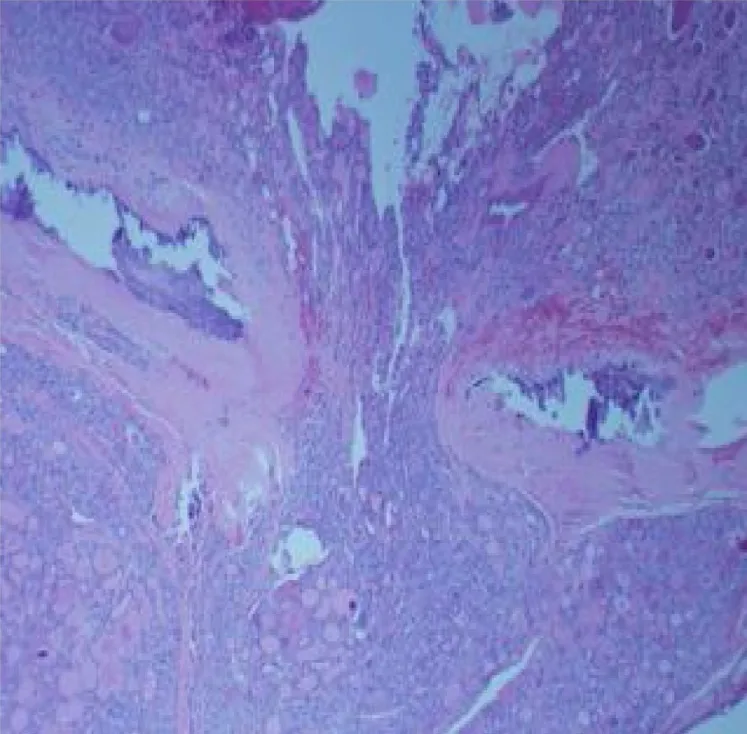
Thyroid follicular carcinoma widely invading the thyroid capsule.
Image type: pathology (h&e)